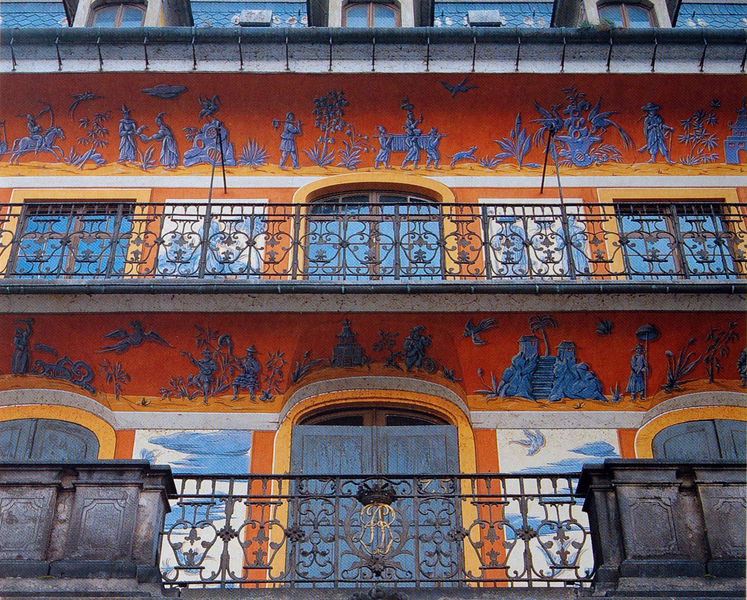
Titel: Wasserpalais
Künstler: Matthäus Daniel Pöppelmann
Standort: Dresden
Institution: Schloss Pillnitz
Schlagwörter: berg, blau, mann, vogel, weiß, wolken, gelb, menschen, ausschnitt, bunt, fenster, frau, glas, grau, orange, schmuck, schwarz, terasse, tür, dach, gebäude, haus, rot, schloss, malerei, ornament, wand, architektur, barock, stein, vögel, brüstung, gitter, figur, pferd, pferde, reiter, rund, ranken, balkon, relief, farbig, japan, bilder, fassade, türen, ernte, farben, giebel, farbe, läden, figuren, treppe, jugendstil, detail, verzierung, wandmalerei, metall, geländer, tor, balkone, bemalt, aufsicht, foto, fotografie, eisen, gang, schmiedeeisen, stockwerk, balustrade, dache, dachfenster, gauben, regenrinne, initialen, monogramm, künstler, buchstaben, china, fries, wappen, portale, untersicht, umlauf, fresken, ziegeldach, palmen, dachgauben, geschosse, ballustrade, höfisch, pavillon, fresko, dresden, bemalung, guss, stockwerke, szenen, geschmiedet, mietshaus, schindel, dachrinne, grell, wölbung, gaupe, menschne, terassen, rolläden, fassadenmalerei, erzählung, grotesken, chinoiserie, nachbildung, figurengruppen, geschisse, jagdszenen, lüftlmalerei, pillnitz, geänder, kuba, sezenen, rankgitter, bitter, lüftelmalerei, blau orange, trient, völgel, fotografrie, frasken, fensterr